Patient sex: M
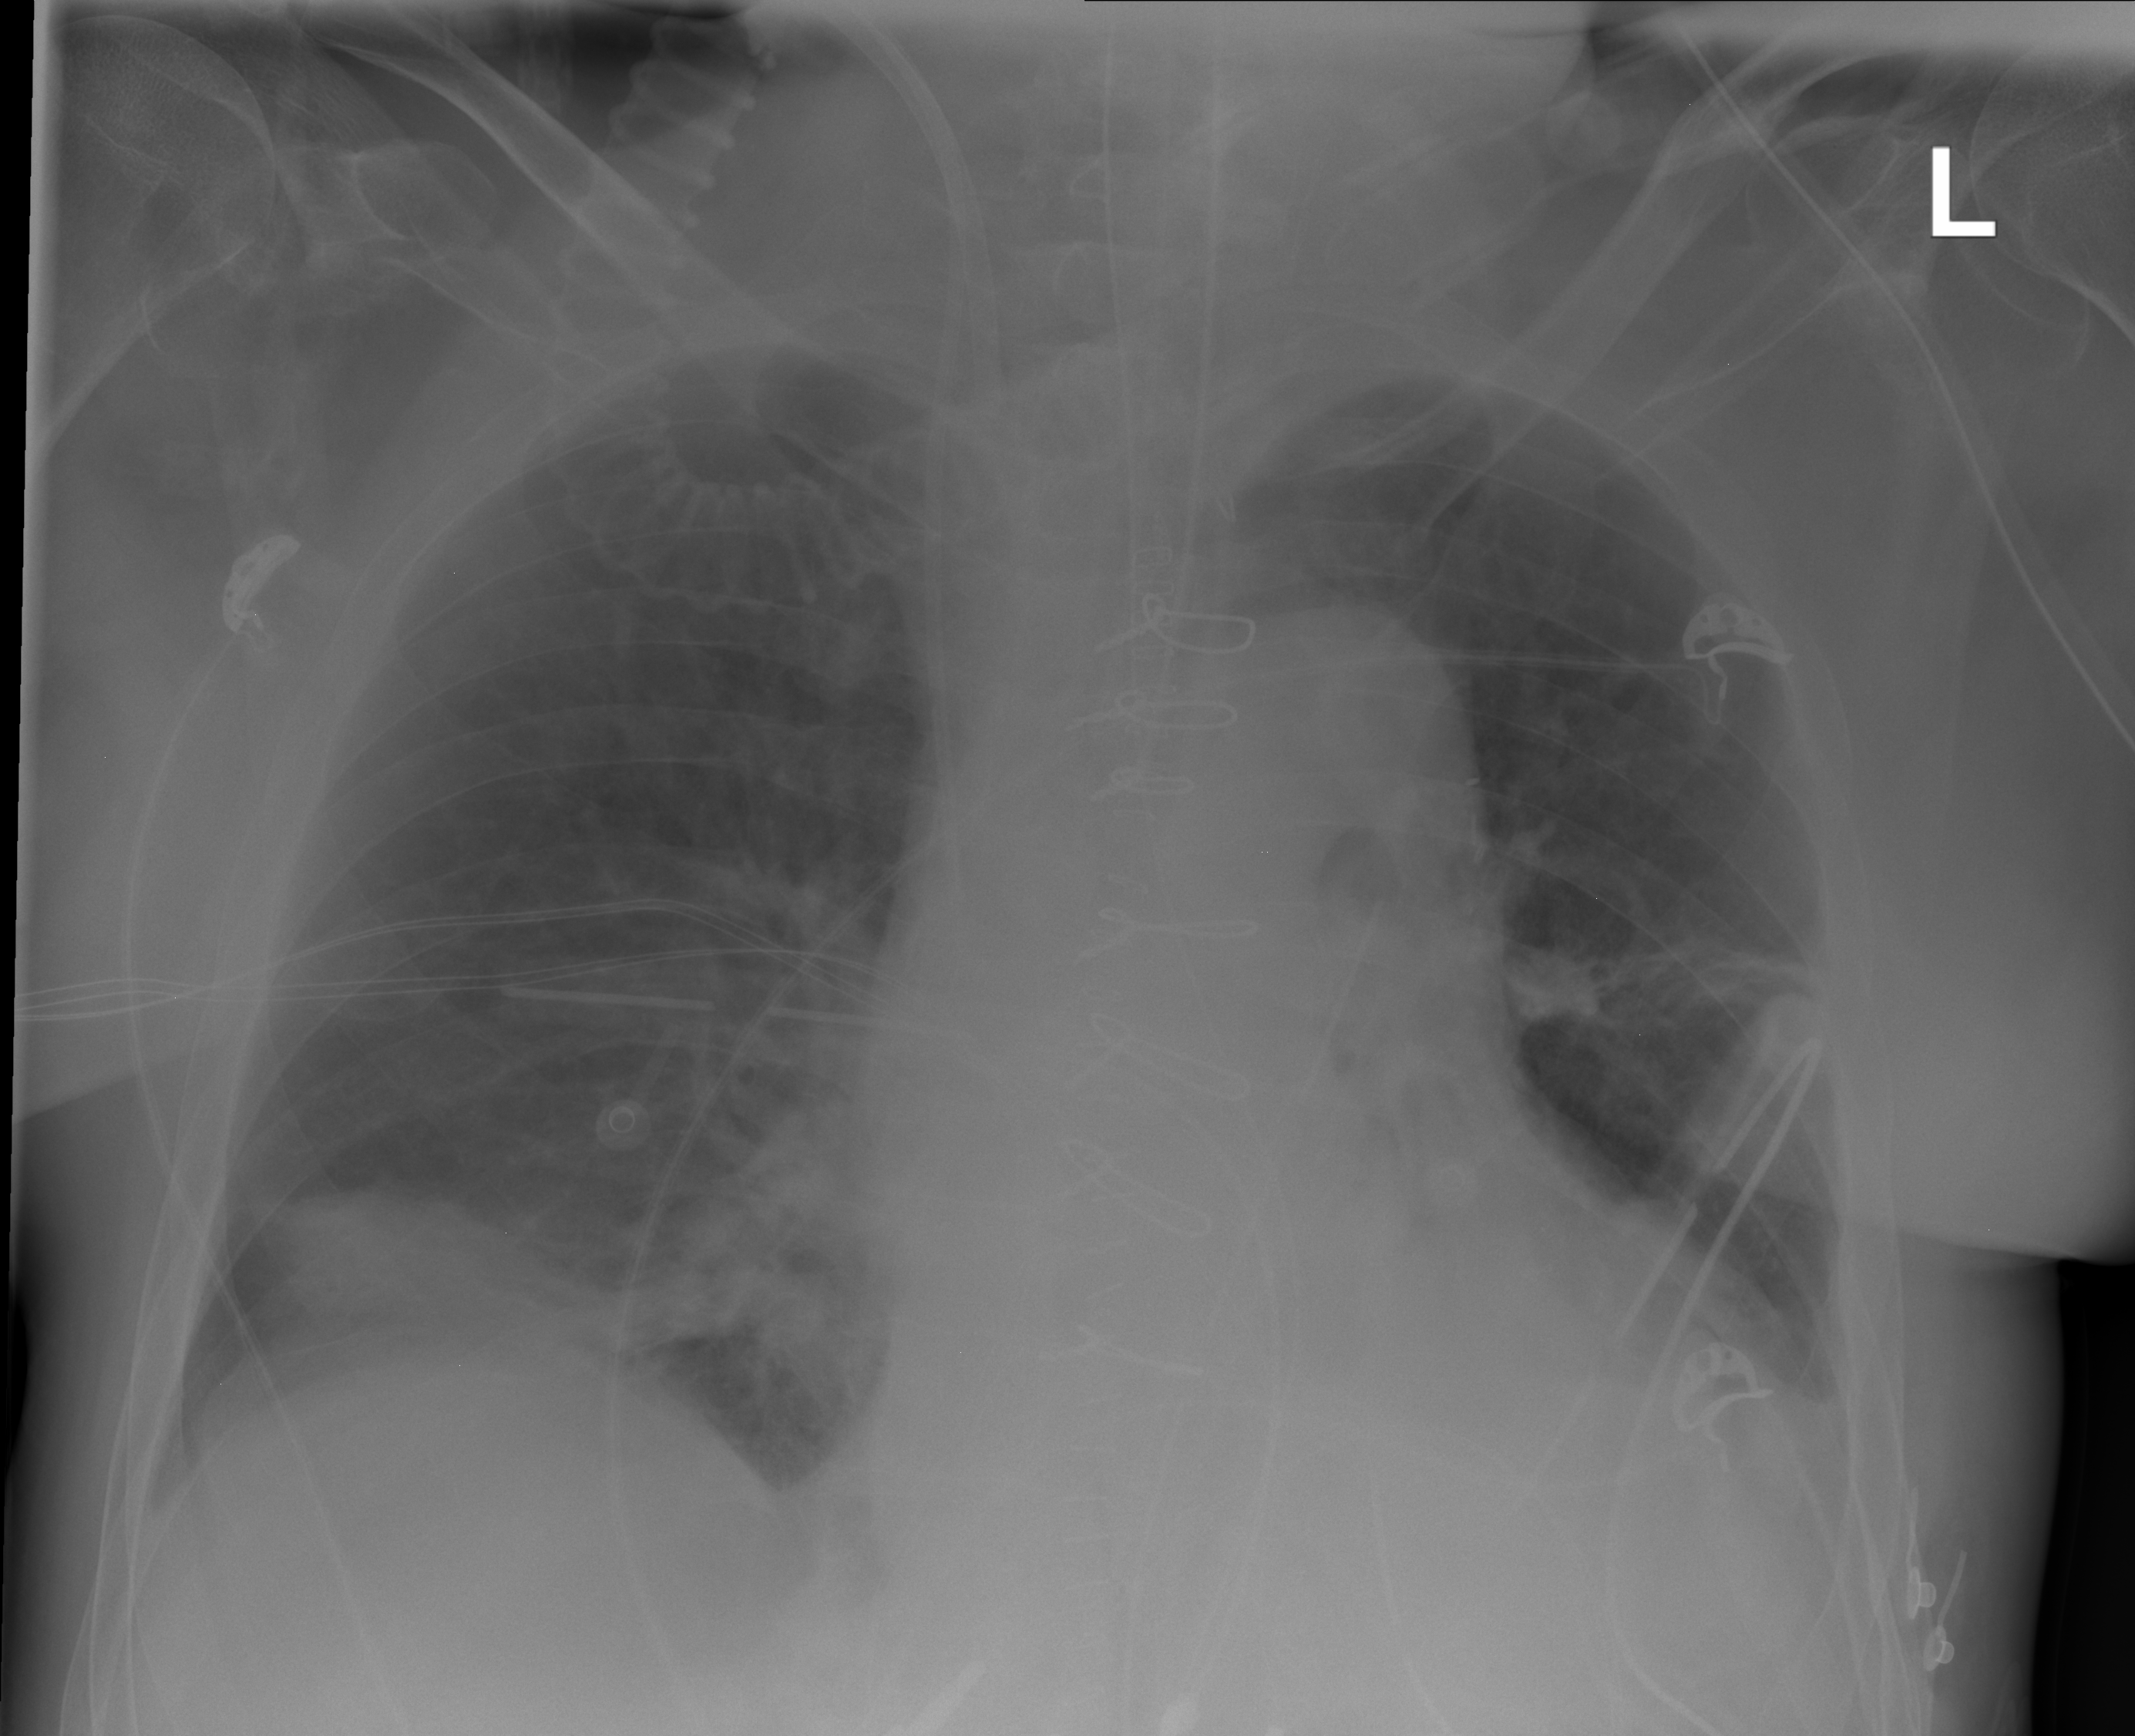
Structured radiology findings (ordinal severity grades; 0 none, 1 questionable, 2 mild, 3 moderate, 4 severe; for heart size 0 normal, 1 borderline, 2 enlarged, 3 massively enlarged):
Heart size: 2
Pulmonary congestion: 0
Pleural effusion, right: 2
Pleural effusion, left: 2
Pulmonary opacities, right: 0
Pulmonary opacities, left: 0
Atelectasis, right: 2
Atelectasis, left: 2